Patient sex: M
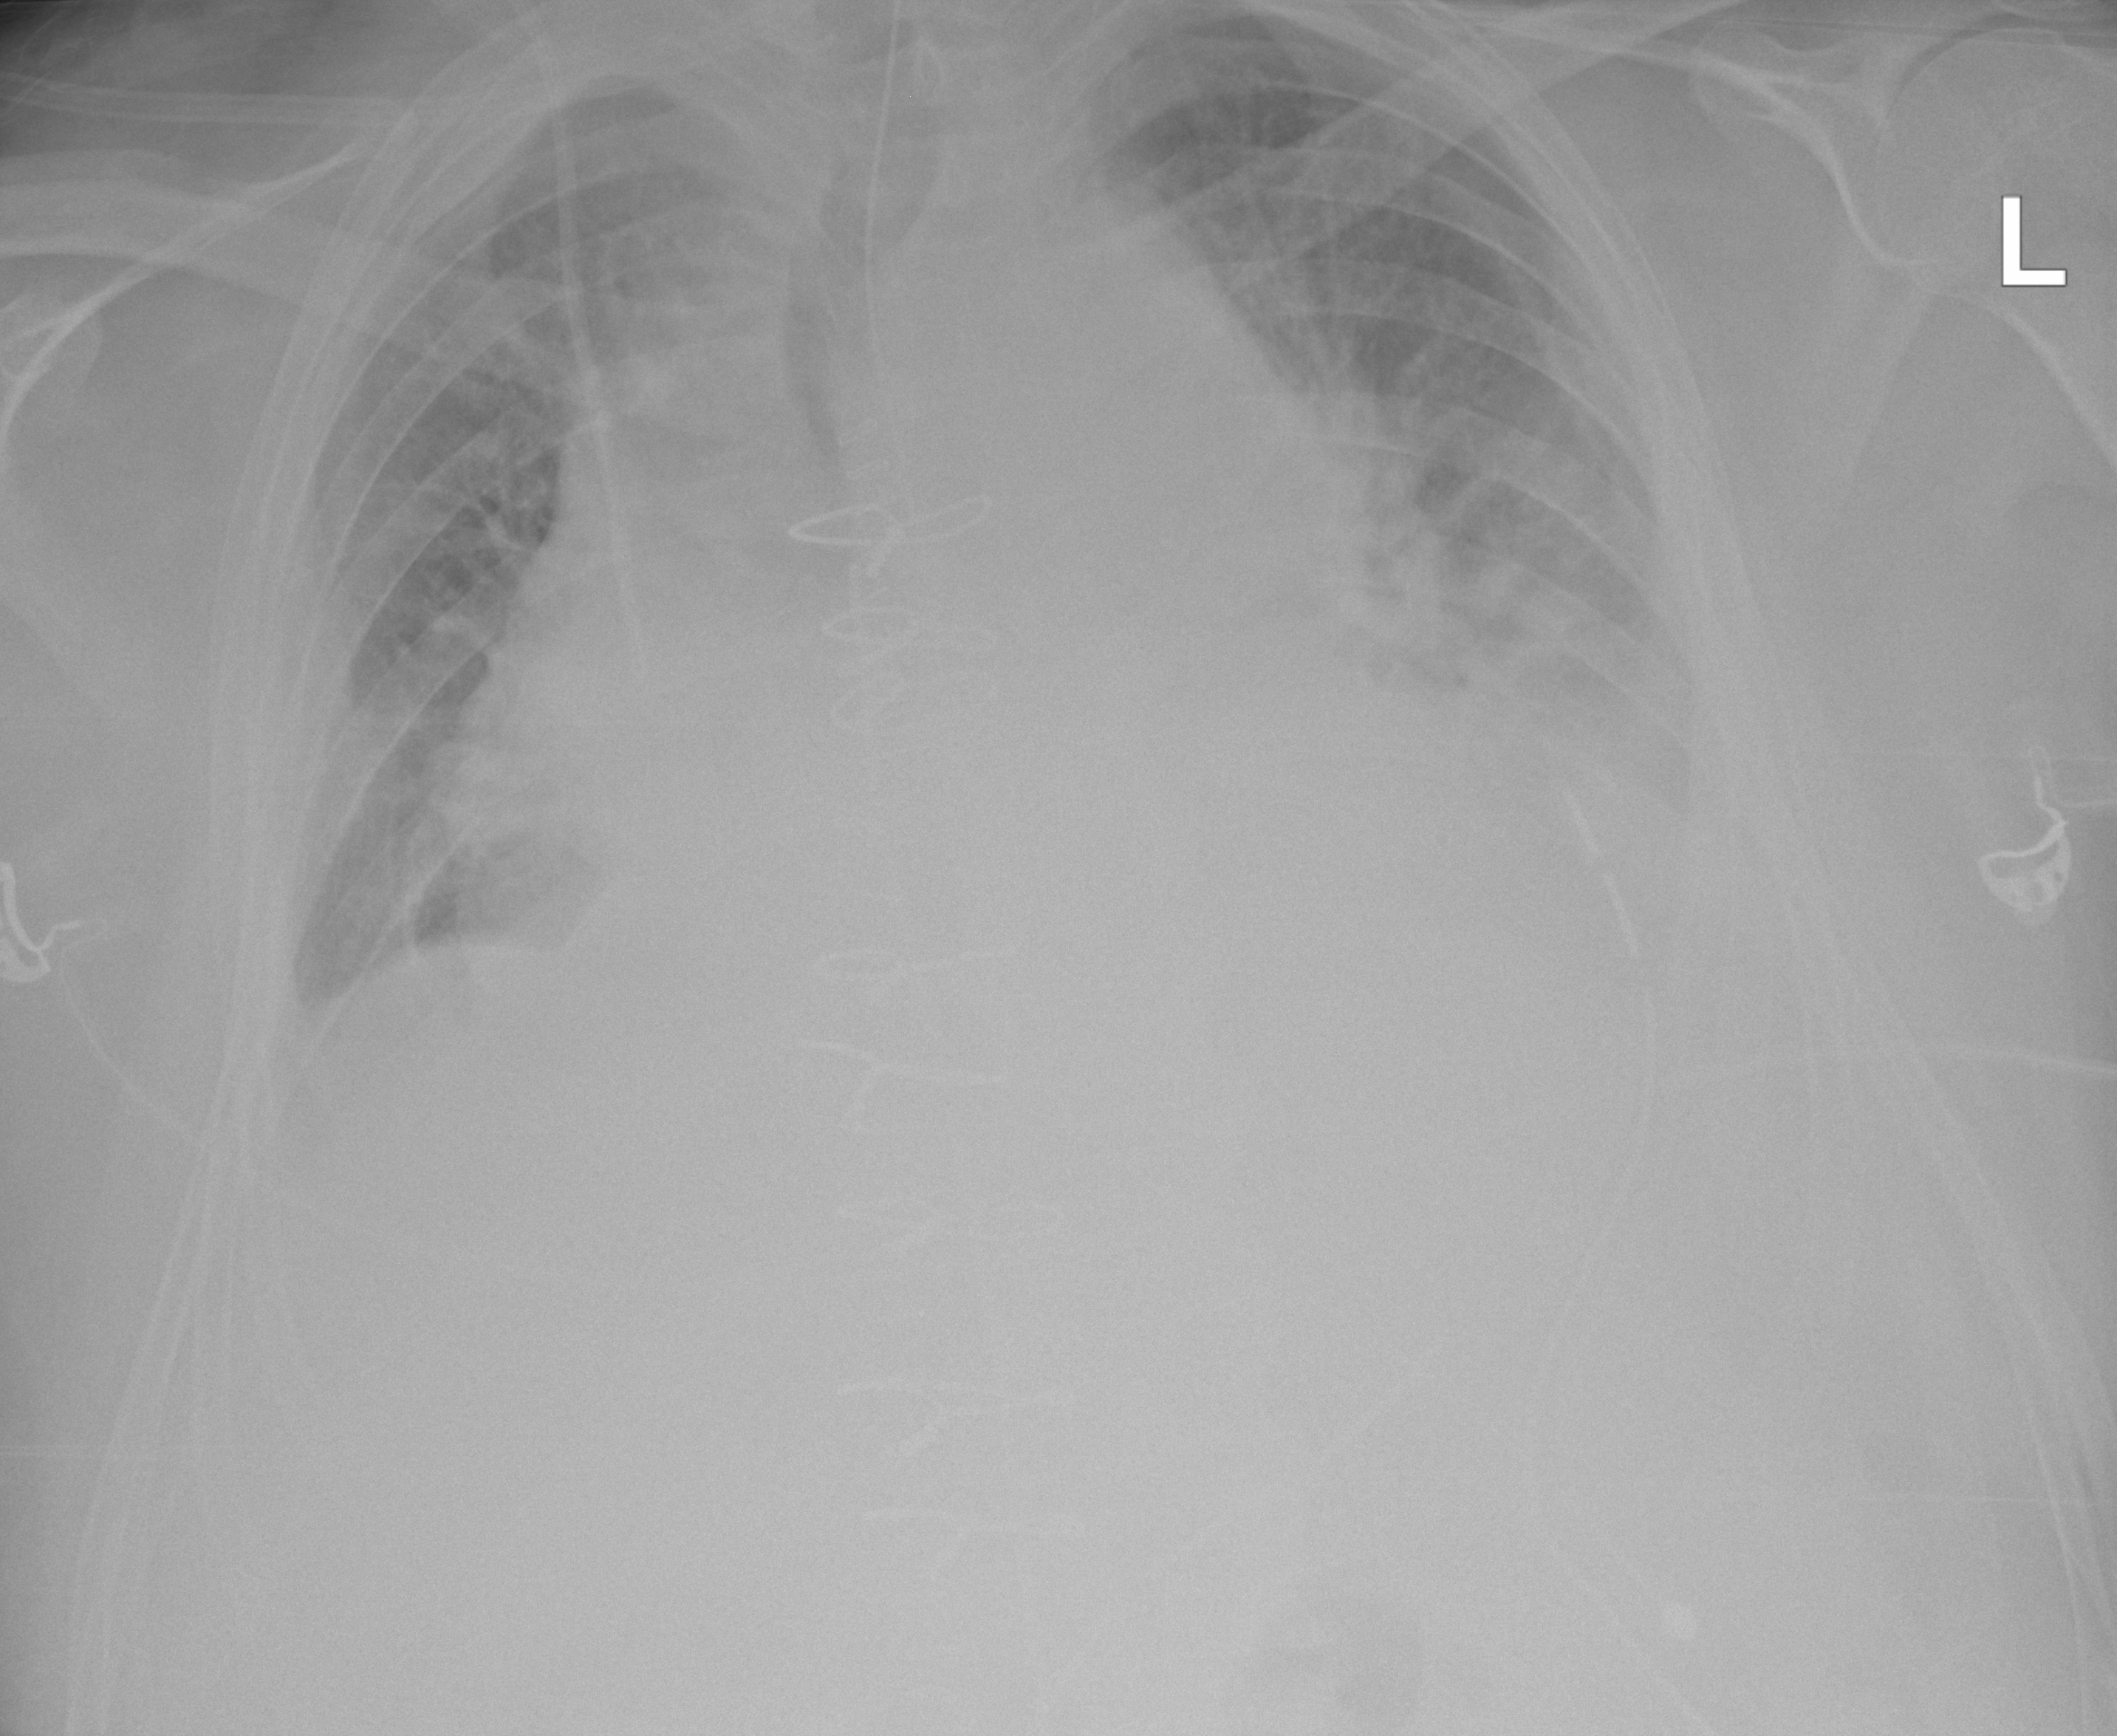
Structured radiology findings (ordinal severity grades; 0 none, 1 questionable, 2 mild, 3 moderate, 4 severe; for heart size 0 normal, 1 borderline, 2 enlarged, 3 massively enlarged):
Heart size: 2
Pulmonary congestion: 2
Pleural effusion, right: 2
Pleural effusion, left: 3
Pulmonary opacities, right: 0
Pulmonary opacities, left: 2
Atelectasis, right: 2
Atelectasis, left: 3